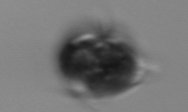
Label: Mesodinium